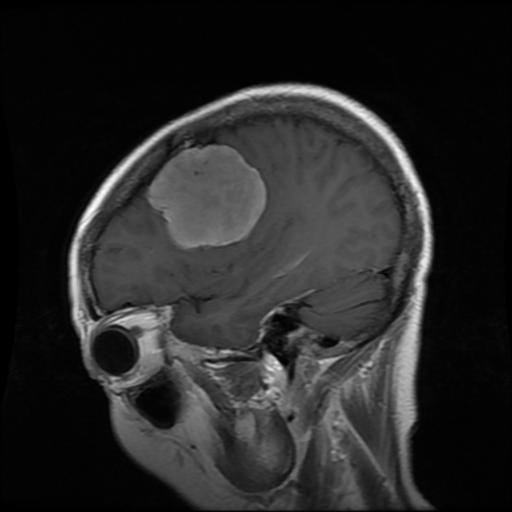
Label: meningioma